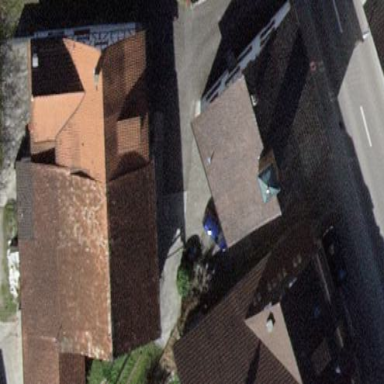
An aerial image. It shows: Farm building with gabled roof.